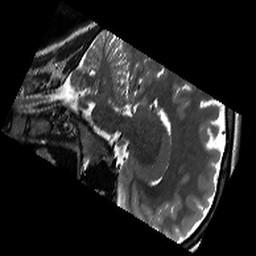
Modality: T2w
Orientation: sagittal